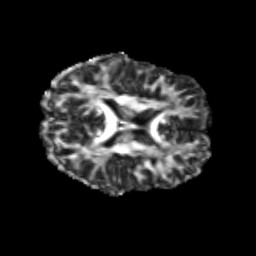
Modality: FA
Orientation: axial
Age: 23
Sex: male
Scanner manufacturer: siemens
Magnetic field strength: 3 T
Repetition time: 3.5 s
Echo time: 0.113 s